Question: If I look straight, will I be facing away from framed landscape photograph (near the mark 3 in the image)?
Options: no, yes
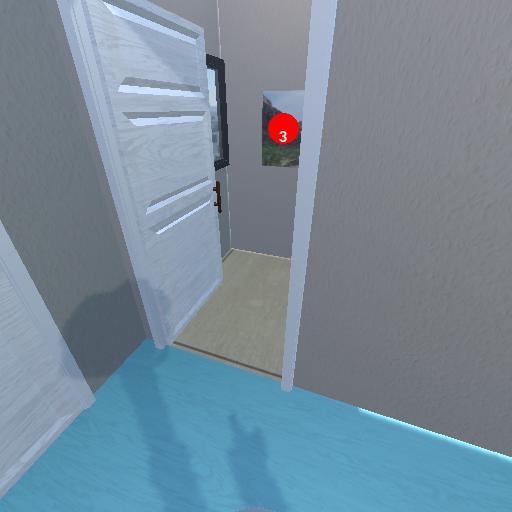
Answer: no